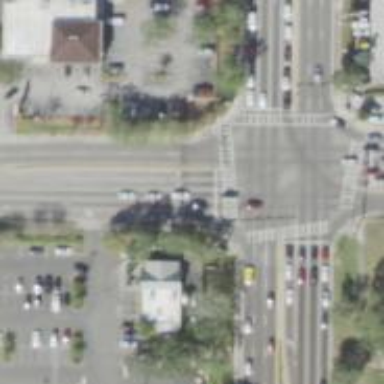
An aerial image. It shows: Marked road crossing.